【题型】填空题　【知识点】平面几何　【难度】medium
如图，点 $D, E, F$ 分别在 $\triangle ABC$ 的边上，$\frac{AD}{BD}=\frac{1}{3}, DE \parallel BC, EF \parallel AB$，点 $M$ 是 $DF$ 的中点，连接 $CM$ 并延长交 $AB$ 于点 $N$，$\frac{MN}{CM}$ 的值是\_\_\_\_\_\_。

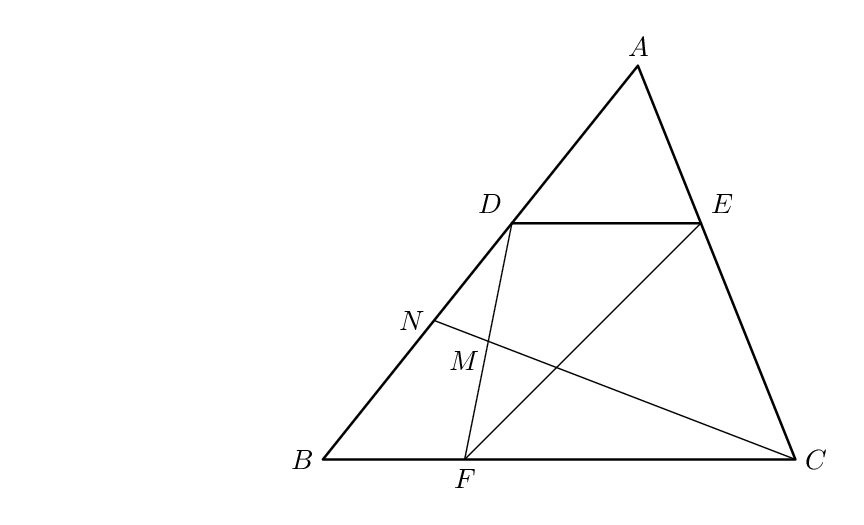
【解答】

\noindent \textbf{【答案】} $\boldsymbol{\dfrac{1}{7}}$

\vspace{0.2cm}
\noindent \textbf{【分析】} 本题考查平行四边形的判定与性质、相似三角形的判定与性质、平行线分线段成比例定理，作出辅助线是解题关键．

\vspace{0.2cm}
\noindent \textbf{【详解】} 解：过点$F$作$FG \parallel CN$交$AB$于点$G$，

$\because$点$M$是$DF$的中点，
$\therefore \dfrac{DM}{MF}=\dfrac{DN}{GN}=1$，
$\therefore DN = GN$，
$\therefore N$是$DG$的中点，
$\therefore MN$是$\triangle DGF$的中位线，
$\therefore GF = 2MN$，

$\because GF \parallel CN$，$EF \parallel AB$，
$\therefore$四边形$GFHN$是平行四边形，
$\therefore NH = GF = 2MN$，
$\therefore MH = MN$，

设$MH = MN = a$，则$GF = 2a$，
$\because DE \parallel BC$，
$\therefore \triangle ADE \sim \triangle ABC$，
$\therefore \dfrac{DE}{BC}=\dfrac{AD}{AB}=\dfrac{1}{4}$，
$\therefore BC = 4DE$，

$\because EF \parallel AB$，$DE \parallel BC$，
$\therefore$四边形$DEFB$是平行四边形，
$\therefore DE = BF$，

$\because FG \parallel CN$，
$\therefore \triangle BFG \sim \triangle BCN$，
$\therefore \dfrac{BF}{BC}=\dfrac{GF}{CN}$，
$\because \dfrac{BF}{BC}=\dfrac{DE}{BC}=\dfrac{1}{4}$，
$\therefore \dfrac{GF}{CN}=\dfrac{1}{4}$，
$\therefore CN = 4GF = 8a$，
$\therefore CH = CN - NH = 8a - 2a = 6a$，
$\therefore CM = CH + MH = 6a + a = 7a$，
$\therefore \dfrac{MN}{CM}=\dfrac{a}{7a}=\dfrac{1}{7}$．

故答案为：$\boldsymbol{\dfrac{1}{7}}$．

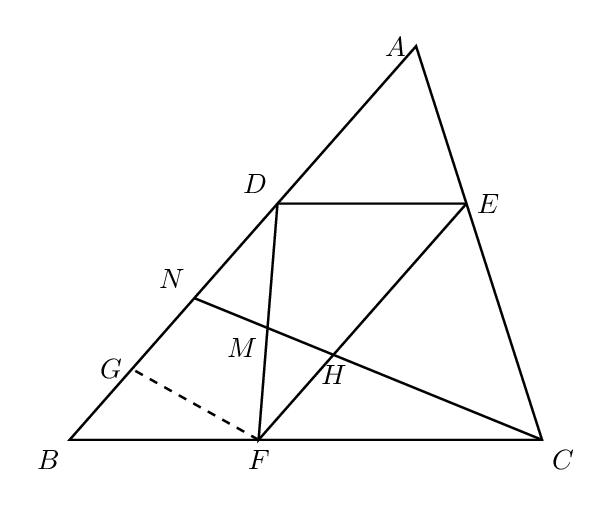